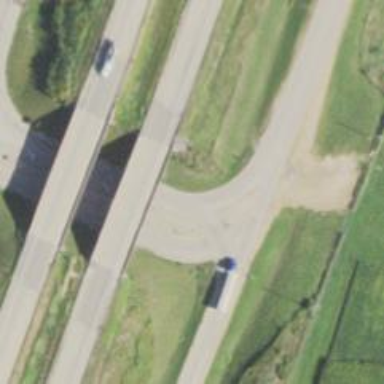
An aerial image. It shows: Motorway bridge over road.